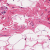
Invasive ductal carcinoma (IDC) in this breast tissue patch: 0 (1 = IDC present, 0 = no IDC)